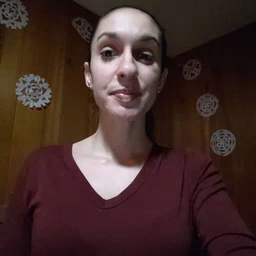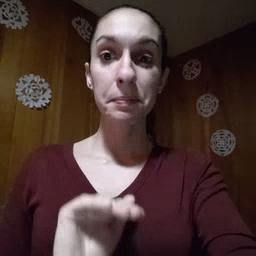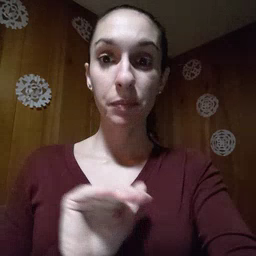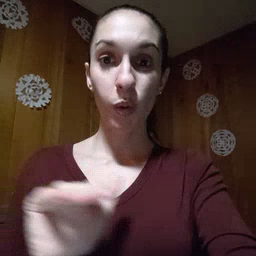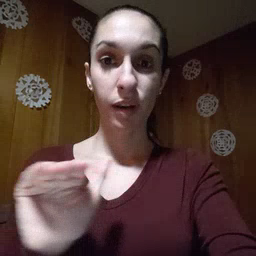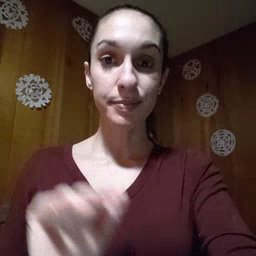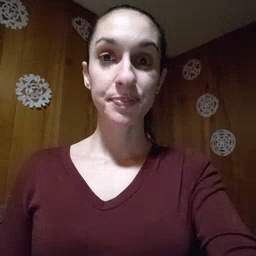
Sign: pool